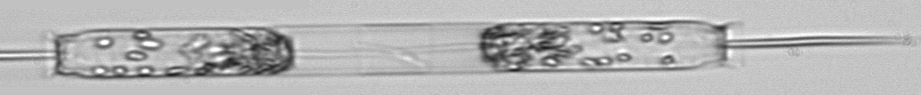
Label: Ditylum_brightwellii